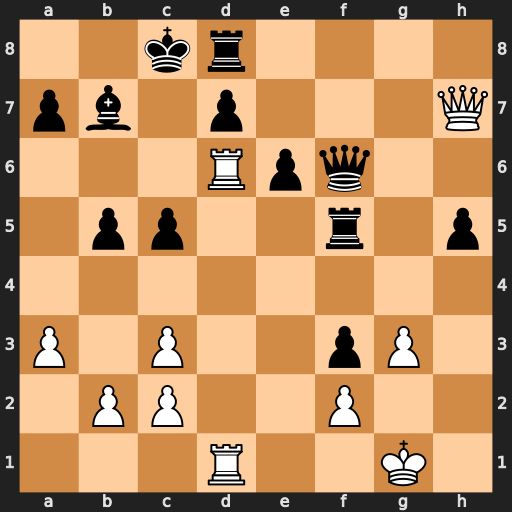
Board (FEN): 2kr4/pb1p3Q/3Rpq2/1pp2r1p/8/P1P2pP1/1PP2P2/3R2K1
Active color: w
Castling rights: -
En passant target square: -
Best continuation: Rxd7 Rxd7 Qxd7+ Kb8 Qe8+ Bc8 Rd8 Qxd8 Qxd8